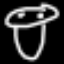
Label: mushroom